Interaction volume radius: 5 \u00c5
Interaction volume height: 10 \u00c5
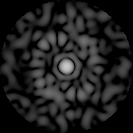
Disorder parameter: 0.803